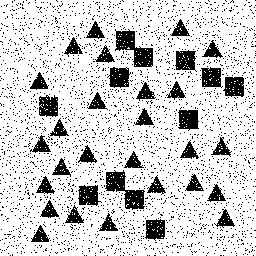
Squares: 12
Triangles: 26
Stars: 0
Total shapes: 38